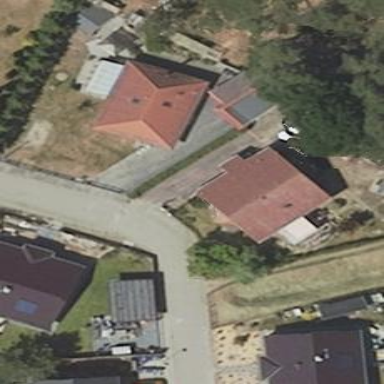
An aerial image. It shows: Detached building.